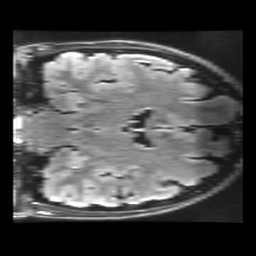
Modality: FLAIR
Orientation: coronal
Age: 27
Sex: female
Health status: healthy
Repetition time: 12 s
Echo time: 0.09782 s